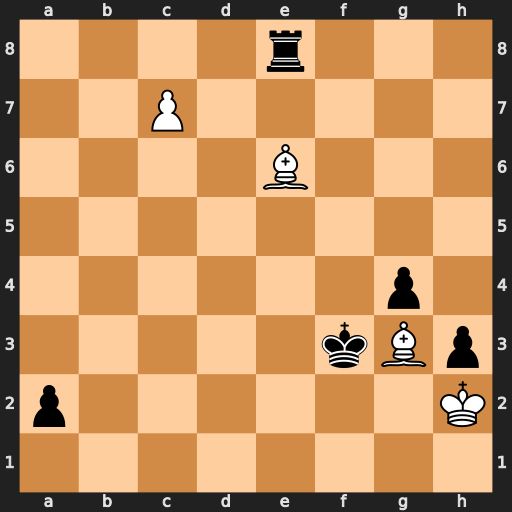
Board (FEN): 4r3/2P5/4B3/8/6p1/5kBp/p6K/8
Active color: w
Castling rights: -
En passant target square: -
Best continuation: Bd5+ Ke3 Bxa2